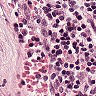
Metastatic tissue present: no